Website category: camera
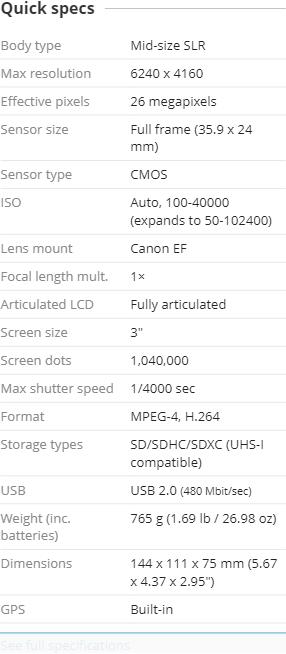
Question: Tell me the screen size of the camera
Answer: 3

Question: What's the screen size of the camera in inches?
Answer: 3

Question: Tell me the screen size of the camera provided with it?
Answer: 3

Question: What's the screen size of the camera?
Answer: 3

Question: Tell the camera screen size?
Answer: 3

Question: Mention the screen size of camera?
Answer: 3

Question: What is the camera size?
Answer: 3

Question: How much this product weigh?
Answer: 765 g (1.69 lb / 26.98 oz )

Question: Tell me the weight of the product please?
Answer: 765 g (1.69 lb / 26.98 oz )

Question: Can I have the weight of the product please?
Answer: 765 g (1.69 lb / 26.98 oz )

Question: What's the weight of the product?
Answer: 765 g (1.69 lb / 26.98 oz )

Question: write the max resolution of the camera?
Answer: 6240 x 4160

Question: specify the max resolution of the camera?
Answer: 6240 x 4160

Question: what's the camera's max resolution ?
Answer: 6240 x 4160

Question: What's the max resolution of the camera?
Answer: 6240 x 4160

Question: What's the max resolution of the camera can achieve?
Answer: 6240 x 4160

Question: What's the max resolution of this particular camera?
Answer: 6240 x 4160

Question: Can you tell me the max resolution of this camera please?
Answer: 6240 x 4160

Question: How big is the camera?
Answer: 144 x 111 x 75 mm (5.67 x 4.37 x 2.95 )

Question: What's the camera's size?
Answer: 144 x 111 x 75 mm (5.67 x 4.37 x 2.95 )

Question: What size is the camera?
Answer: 144 x 111 x 75 mm (5.67 x 4.37 x 2.95 )

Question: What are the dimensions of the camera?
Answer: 144 x 111 x 75 mm (5.67 x 4.37 x 2.95 )

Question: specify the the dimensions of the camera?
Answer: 144 x 111 x 75 mm (5.67 x 4.37 x 2.95 )

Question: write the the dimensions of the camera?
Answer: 144 x 111 x 75 mm (5.67 x 4.37 x 2.95 )

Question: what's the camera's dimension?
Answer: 144 x 111 x 75 mm (5.67 x 4.37 x 2.95 )